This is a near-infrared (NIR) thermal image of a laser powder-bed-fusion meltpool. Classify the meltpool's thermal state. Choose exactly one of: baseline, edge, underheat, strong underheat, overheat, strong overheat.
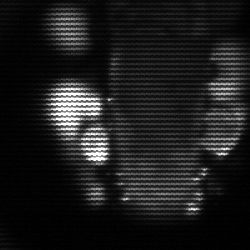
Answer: strong underheat